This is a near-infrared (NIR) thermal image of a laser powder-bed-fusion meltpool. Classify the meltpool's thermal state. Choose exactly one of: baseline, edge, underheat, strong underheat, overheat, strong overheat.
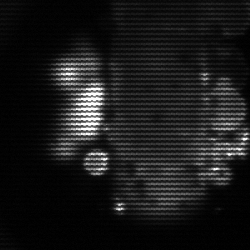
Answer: strong underheat